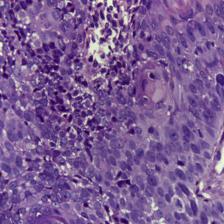
Diagnosis: OSCC